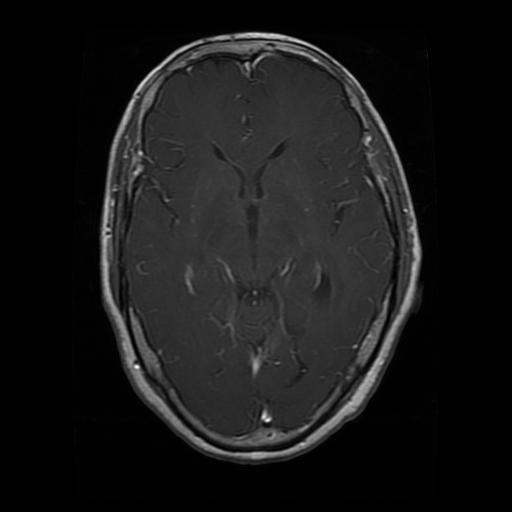
Label: glioma